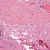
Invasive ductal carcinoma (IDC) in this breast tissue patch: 0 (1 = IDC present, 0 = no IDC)